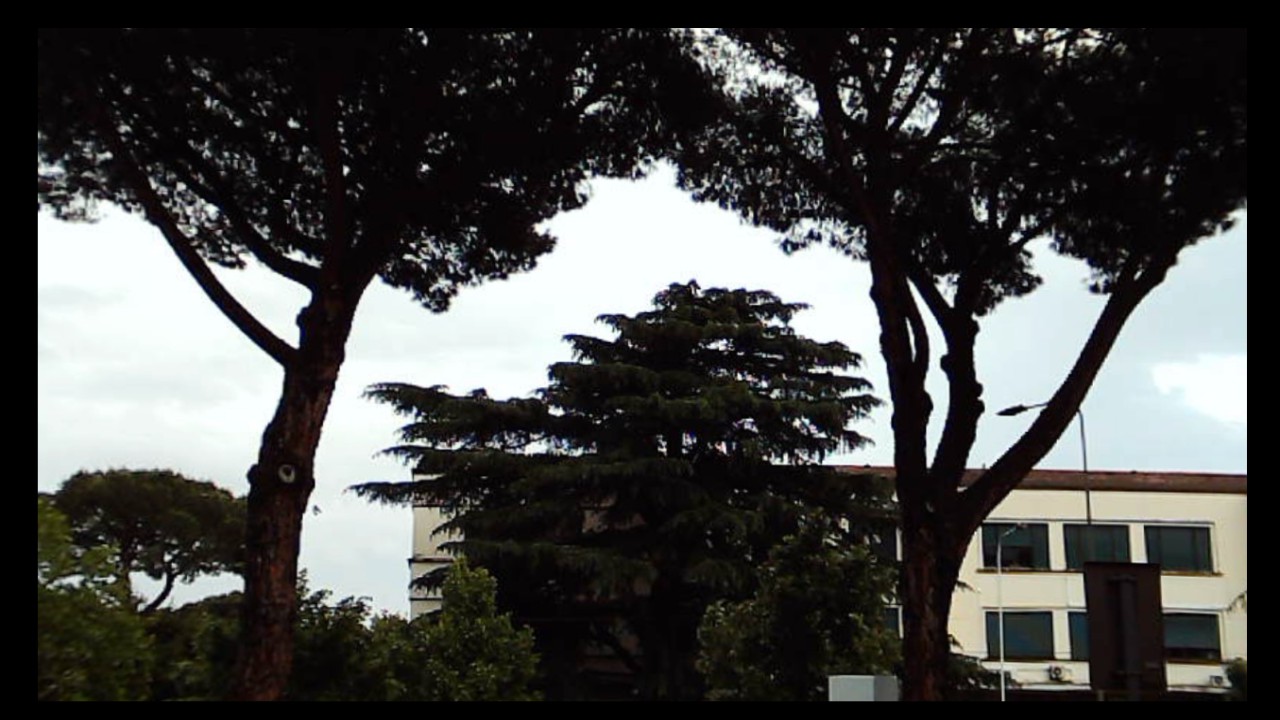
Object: DarwinFPV cineape20